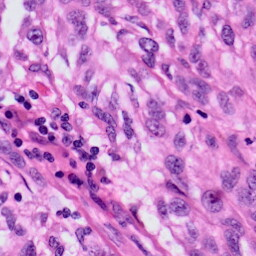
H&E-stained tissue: Skin